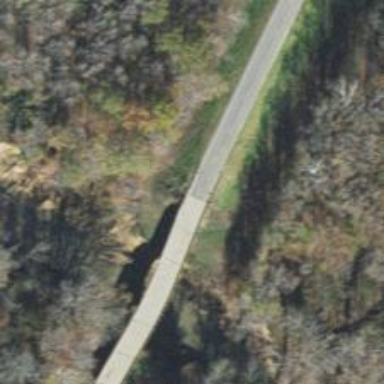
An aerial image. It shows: Secondary road featuring beam bridge.